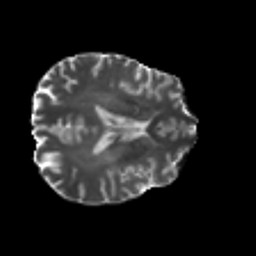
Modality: T2w
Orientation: axial
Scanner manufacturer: philips
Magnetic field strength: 3 T
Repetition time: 8.6 s
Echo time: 0.127 s